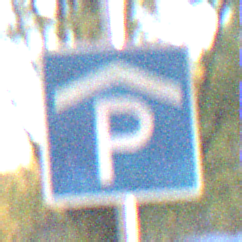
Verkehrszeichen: Parkhaus
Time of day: SunriseSunset
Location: Outdoor (Urban)
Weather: PartlyCloudy
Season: Autumn
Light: Natural